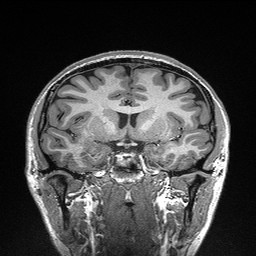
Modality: T1w
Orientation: sagittal
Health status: healthy
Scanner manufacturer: siemens
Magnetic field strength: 3 T
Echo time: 0.00298 s